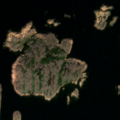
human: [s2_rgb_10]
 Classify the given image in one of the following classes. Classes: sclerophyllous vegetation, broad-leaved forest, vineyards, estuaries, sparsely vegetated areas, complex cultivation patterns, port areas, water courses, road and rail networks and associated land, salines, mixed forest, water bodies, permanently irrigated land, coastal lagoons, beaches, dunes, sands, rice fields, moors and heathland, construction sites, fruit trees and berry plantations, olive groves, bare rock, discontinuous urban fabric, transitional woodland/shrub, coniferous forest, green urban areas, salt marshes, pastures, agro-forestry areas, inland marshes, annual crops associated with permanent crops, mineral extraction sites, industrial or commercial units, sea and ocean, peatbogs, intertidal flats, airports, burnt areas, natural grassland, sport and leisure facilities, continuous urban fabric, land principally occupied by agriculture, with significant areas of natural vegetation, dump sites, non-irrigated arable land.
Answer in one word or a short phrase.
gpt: bare rock, sea and ocean